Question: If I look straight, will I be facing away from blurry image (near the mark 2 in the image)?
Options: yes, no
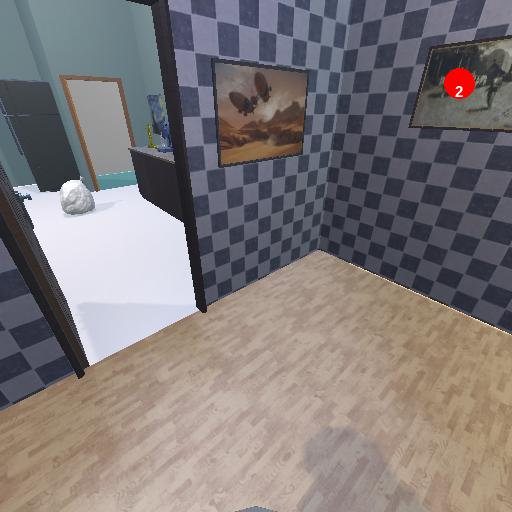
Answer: yes